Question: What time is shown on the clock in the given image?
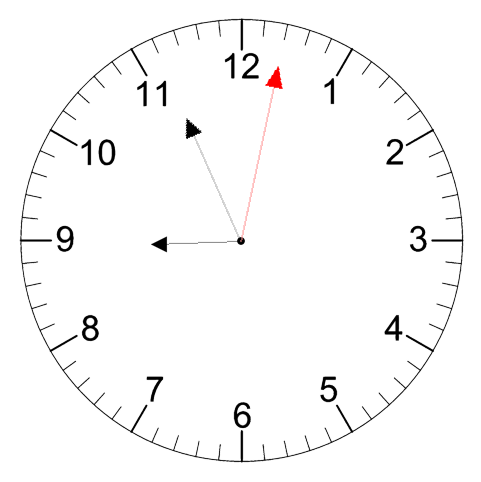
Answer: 08:56:02